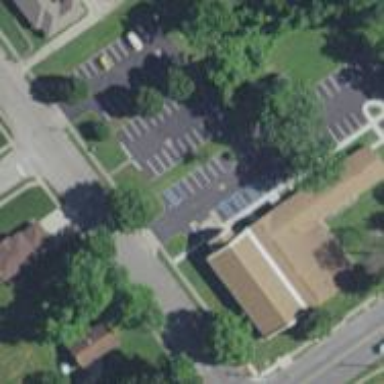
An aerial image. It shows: Building that serves as place of worship.